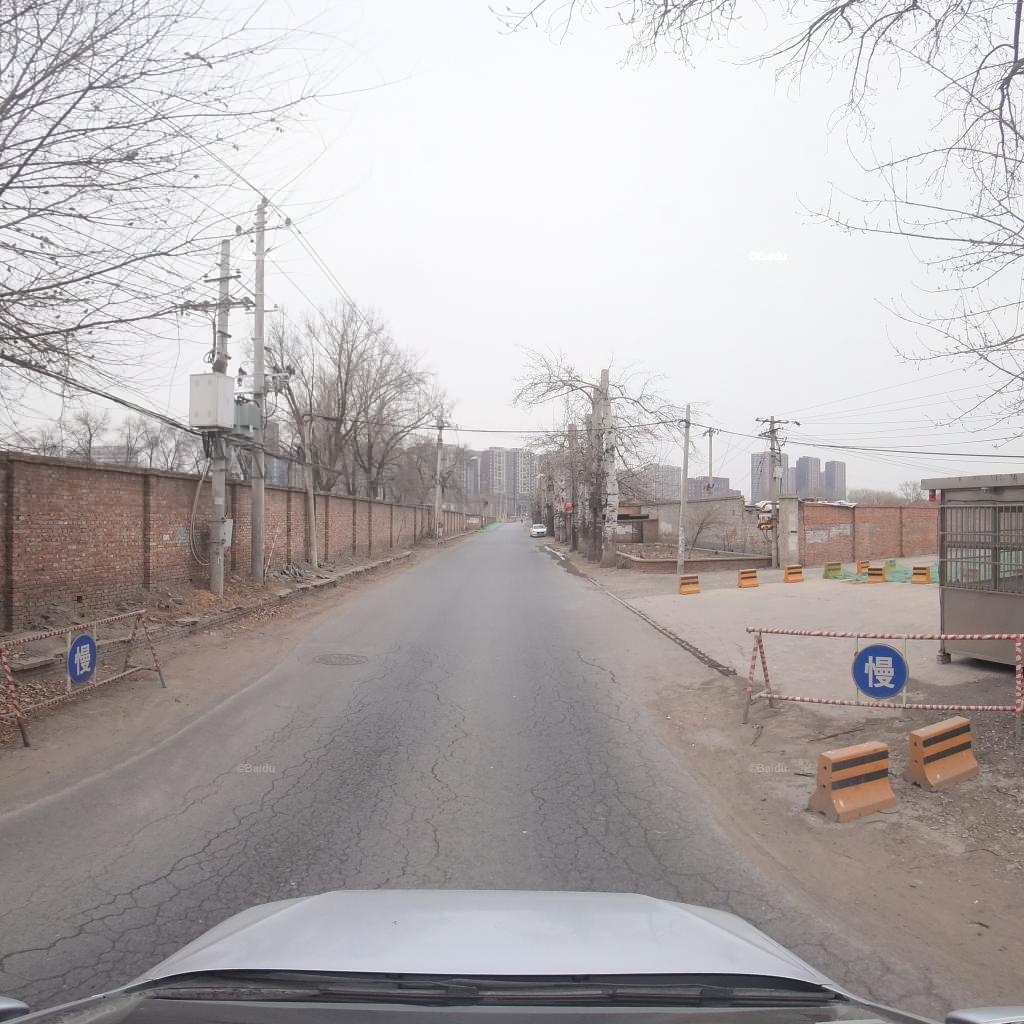
Region: Fengtai
Road damage annotations: manhole cover, alligator crack, alligator crack